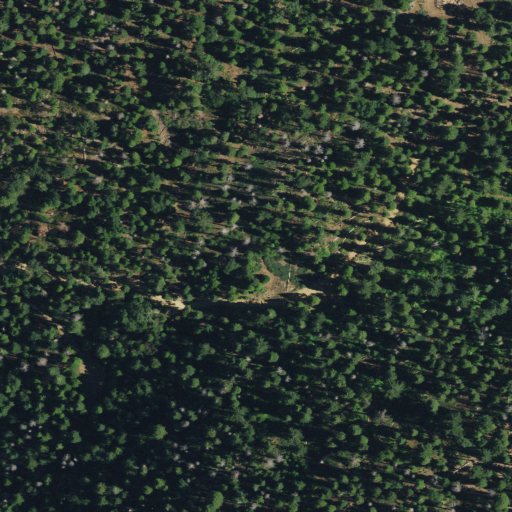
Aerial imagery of gap in California named Battalion Pass containing evergreen forest and shrub